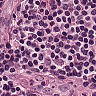
Metastatic tissue present: no